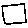
Label: square